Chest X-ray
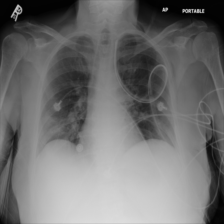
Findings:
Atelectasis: positive
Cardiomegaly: negative
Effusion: negative
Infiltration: positive
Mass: positive
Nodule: negative
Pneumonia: negative
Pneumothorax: negative
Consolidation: negative
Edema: negative
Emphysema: negative
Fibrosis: negative
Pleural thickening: negative
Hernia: negative